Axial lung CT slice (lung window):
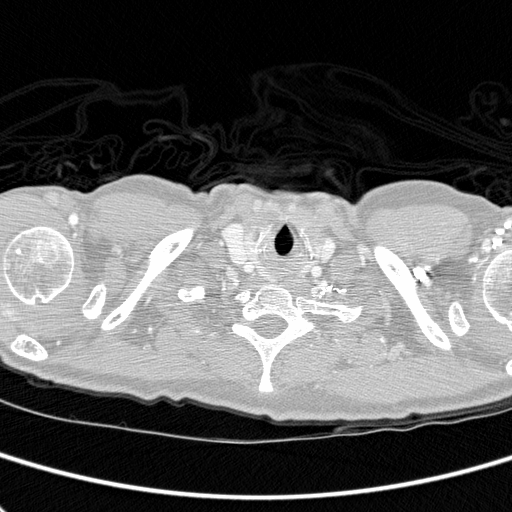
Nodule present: no